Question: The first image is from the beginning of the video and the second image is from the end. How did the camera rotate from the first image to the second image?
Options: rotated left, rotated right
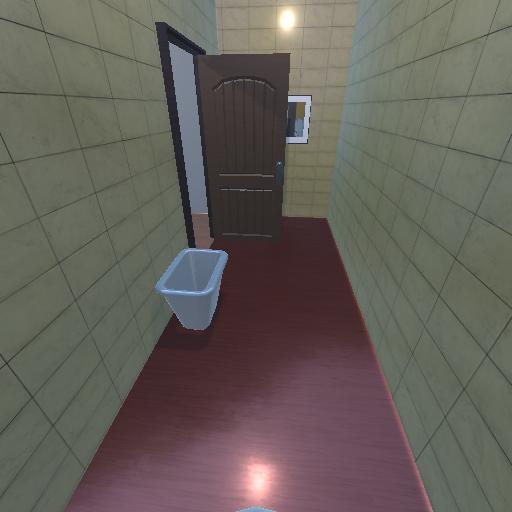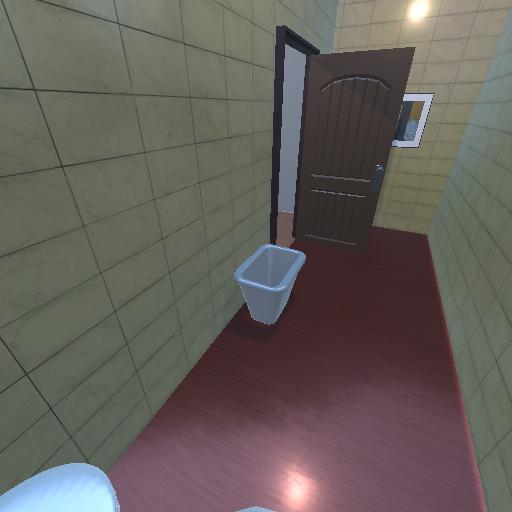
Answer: rotated left